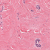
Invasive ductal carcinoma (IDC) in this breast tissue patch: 0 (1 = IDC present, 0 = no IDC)